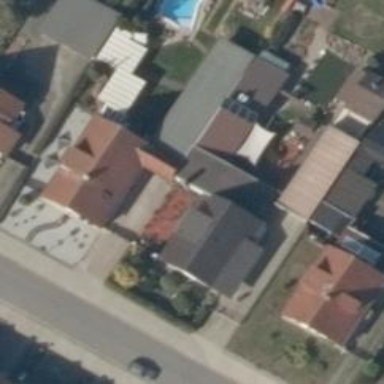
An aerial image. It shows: Simple and straightforward house.